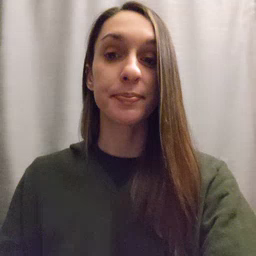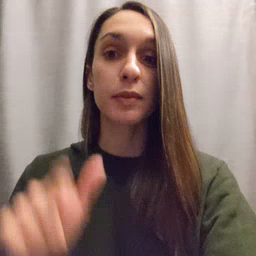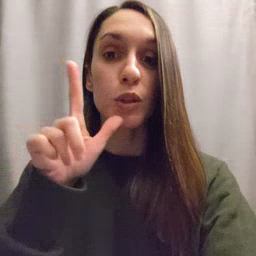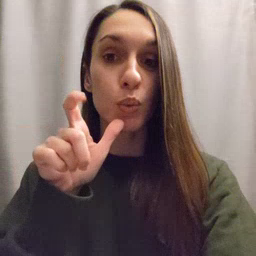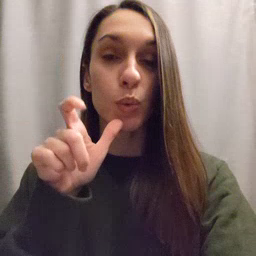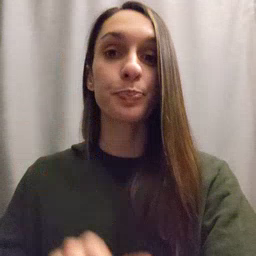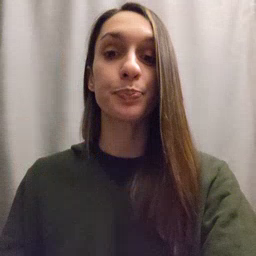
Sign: who